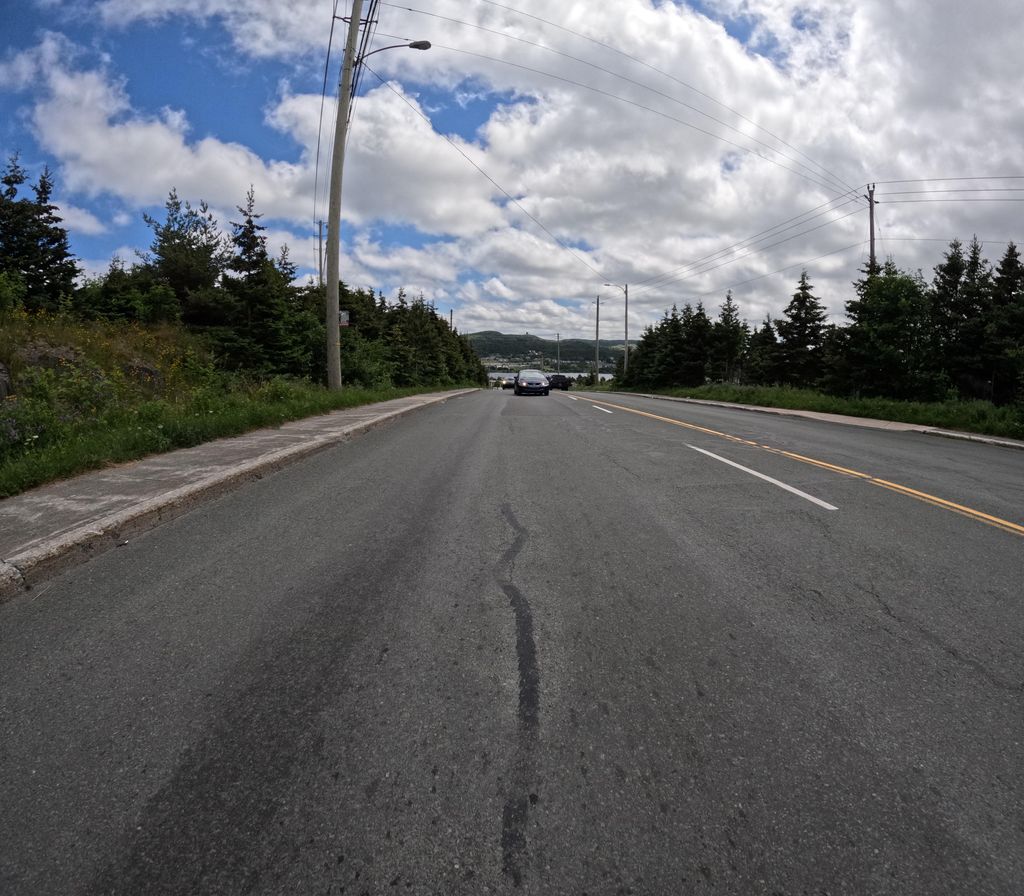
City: st_johns